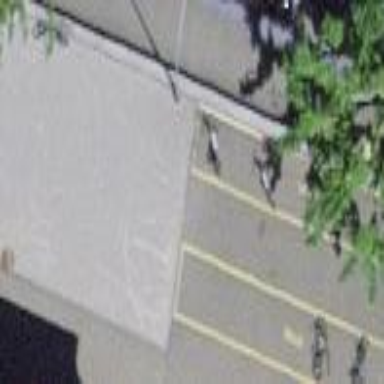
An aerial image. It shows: Bicycle parking area.